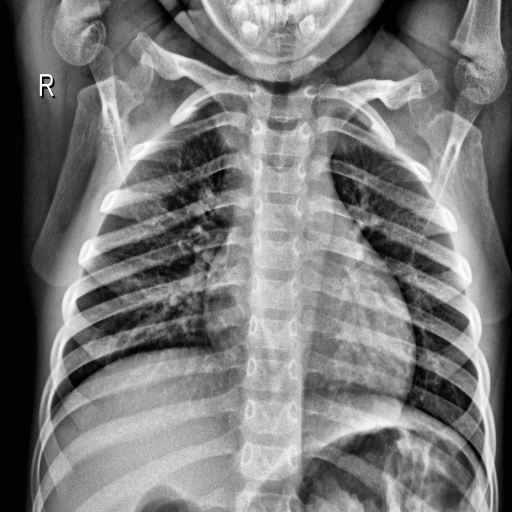
Finding: NORMAL